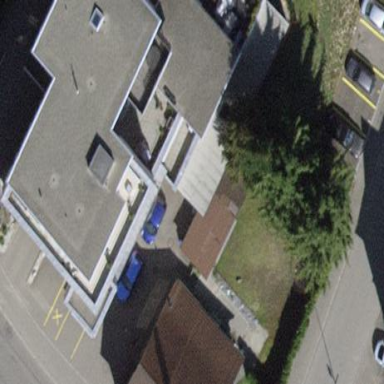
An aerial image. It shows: Building.